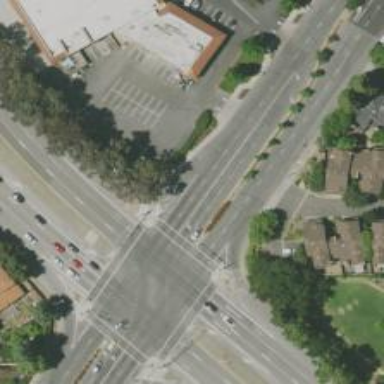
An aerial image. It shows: Crossing road.